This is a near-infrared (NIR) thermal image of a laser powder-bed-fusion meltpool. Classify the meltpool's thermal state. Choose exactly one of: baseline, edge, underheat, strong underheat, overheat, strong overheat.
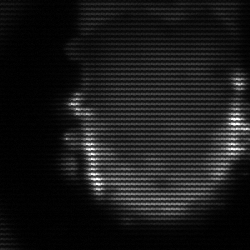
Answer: baseline